Interaction volume radius: 5 \u00c5
Interaction volume height: 30 \u00c5
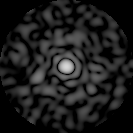
Disorder parameter: 0.8801